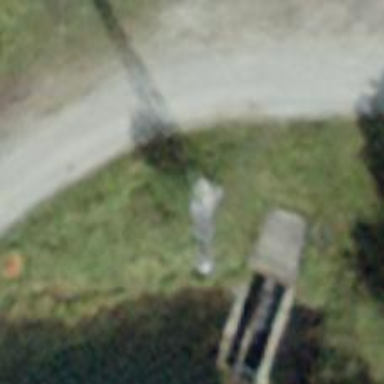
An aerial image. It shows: Power pole.